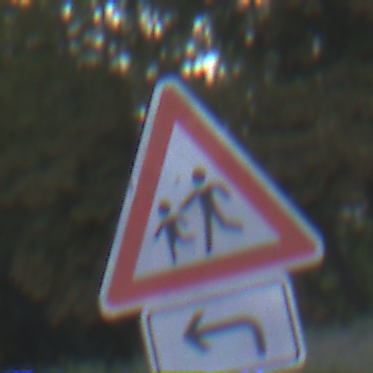
Verkehrszeichen: KinderRechts
Zusatzzeichen unten: RichtungsangabeDurchPfeile2
Umgebung: Outdoor, Urban
Tageszeit: SunriseSunset
Wetter: Clear
Licht: Natural
Jahreszeit: NotSpecified
Kontrast: LowContrast